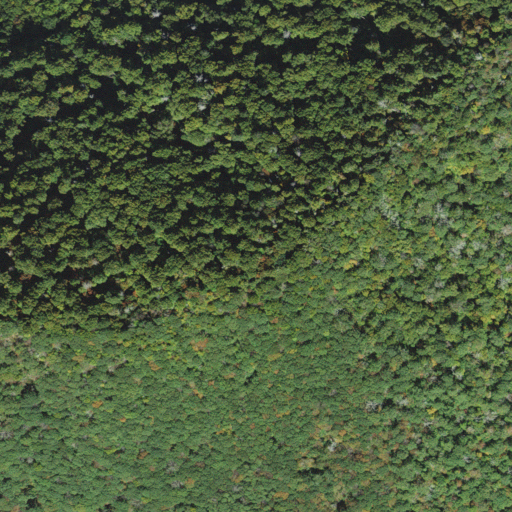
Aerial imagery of mountain in North Carolina named Pinnacle Bald containing mixed forest, deciduous forest, and shrub